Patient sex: M
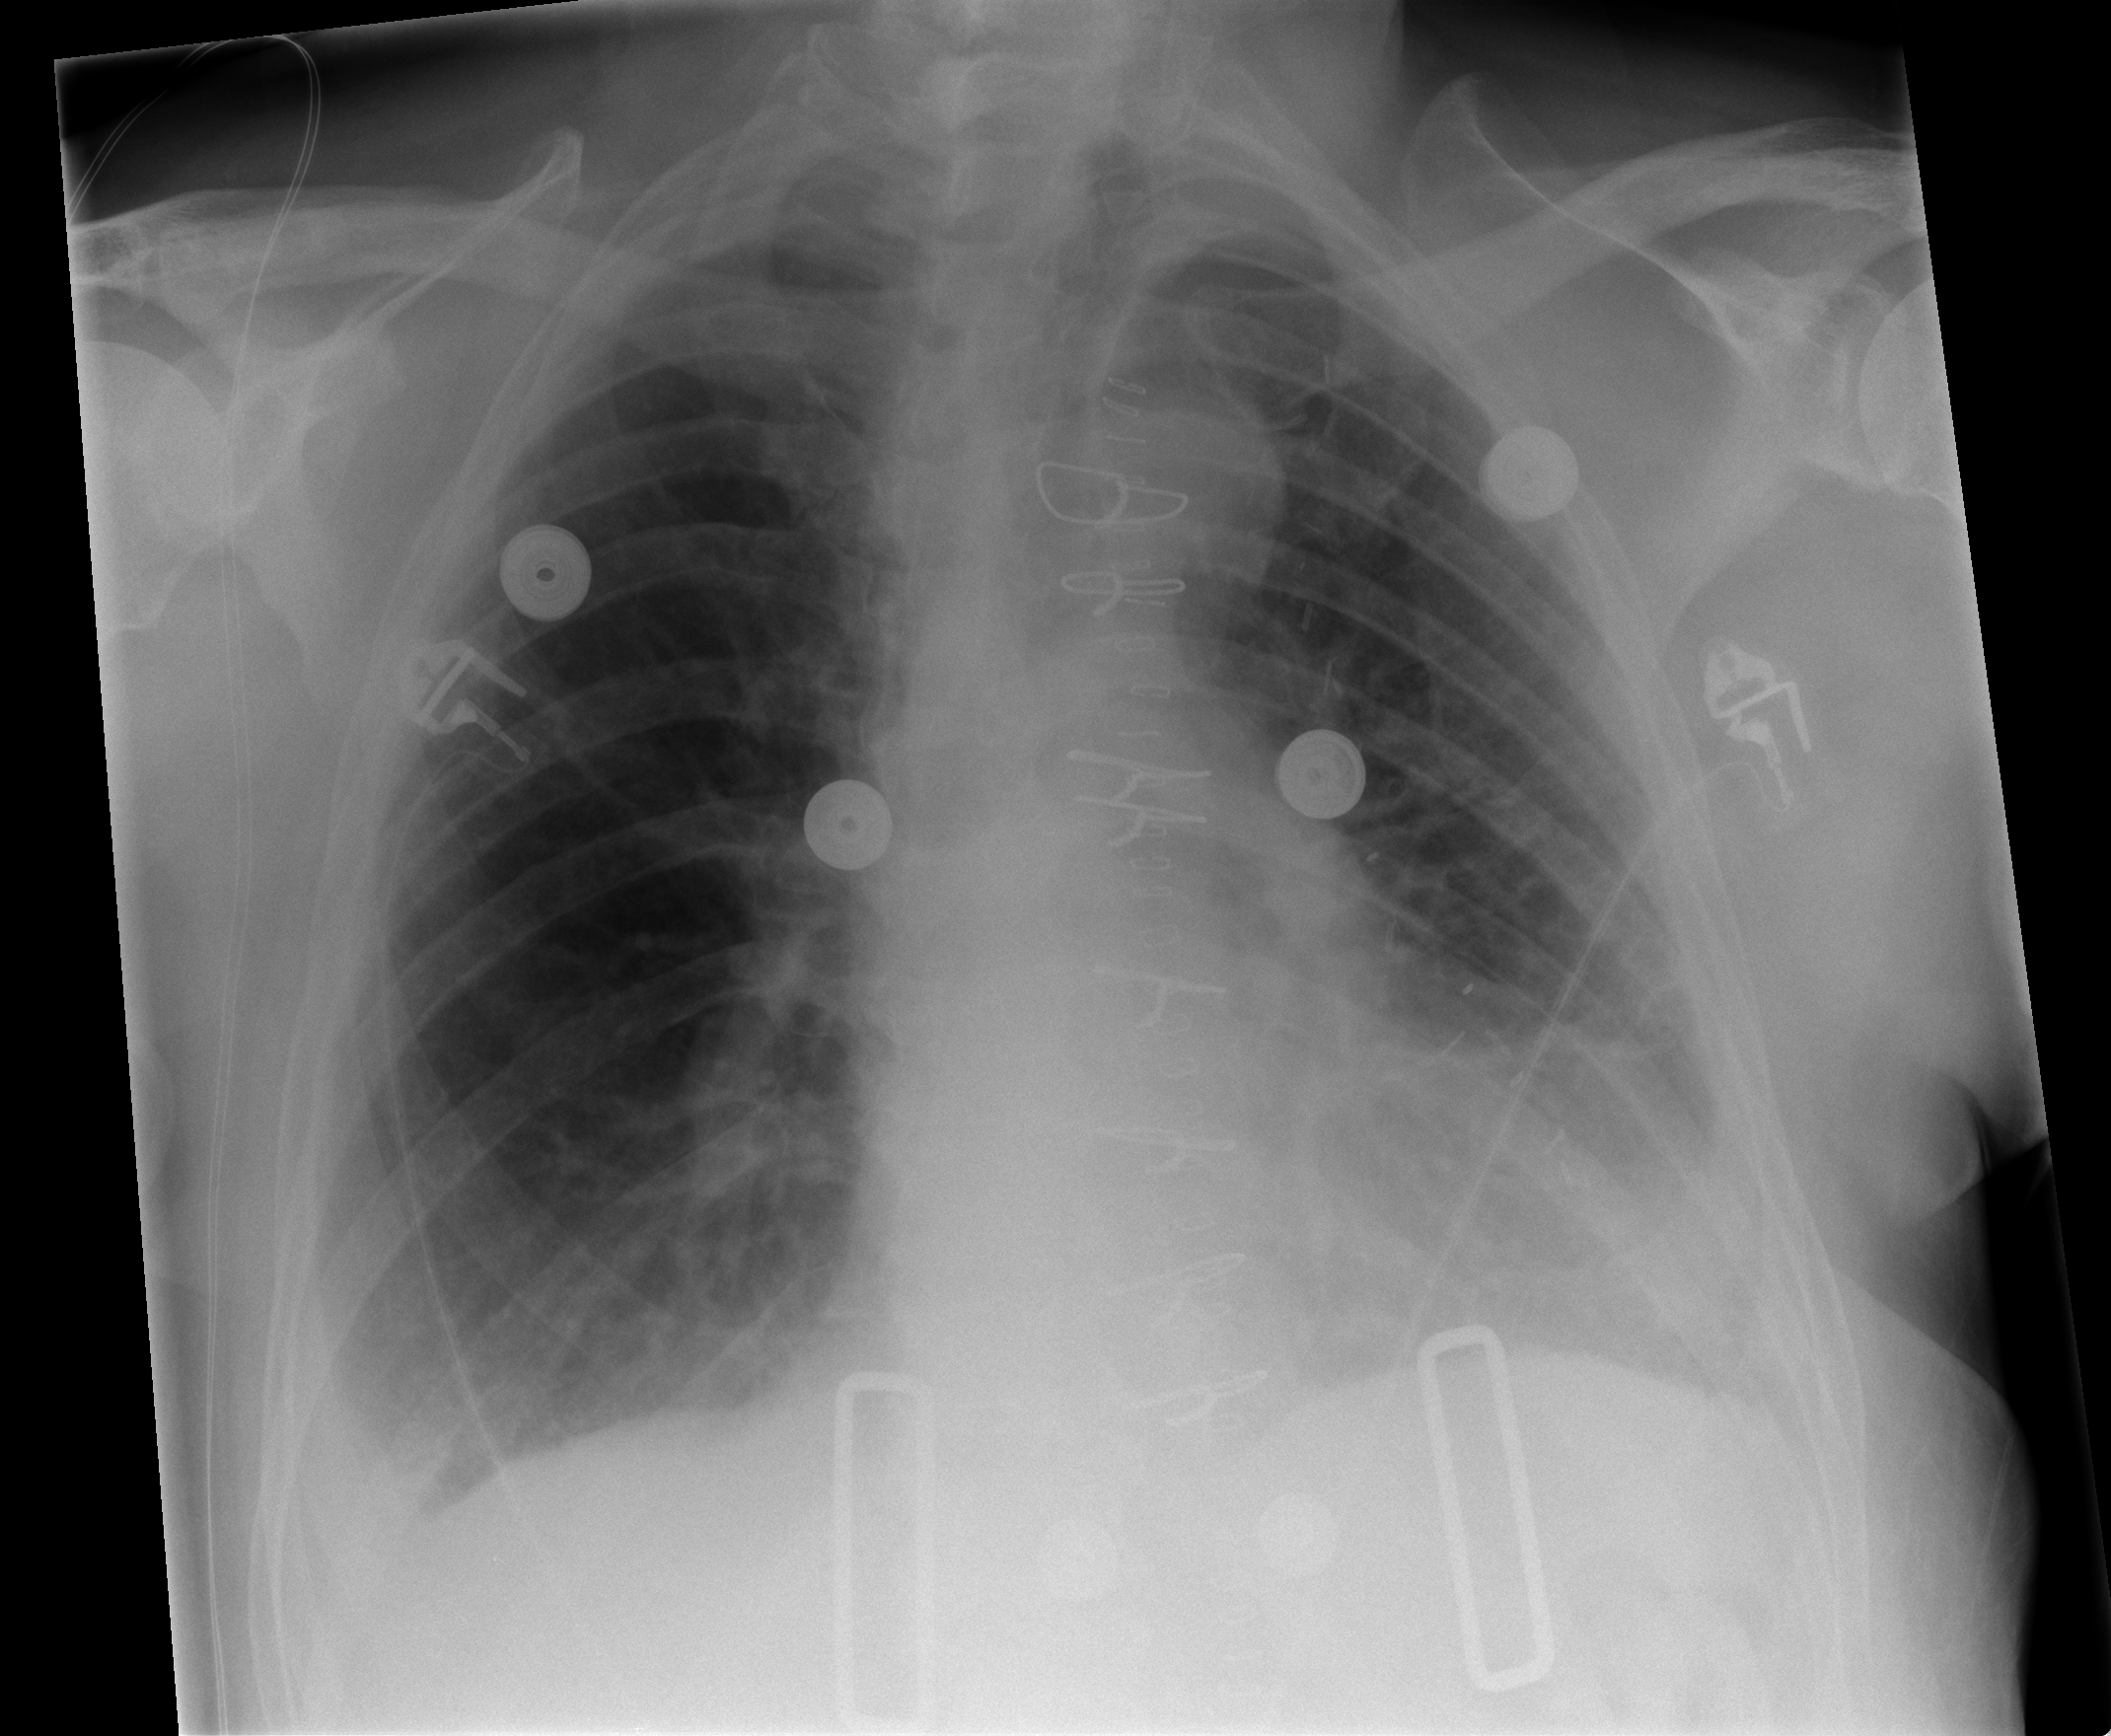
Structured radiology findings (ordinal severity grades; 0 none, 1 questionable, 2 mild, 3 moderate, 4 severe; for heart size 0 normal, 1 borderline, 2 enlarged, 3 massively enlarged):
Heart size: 0
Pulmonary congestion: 1
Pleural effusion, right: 2
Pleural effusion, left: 2
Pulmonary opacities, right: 0
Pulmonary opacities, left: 0
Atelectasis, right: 2
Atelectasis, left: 2